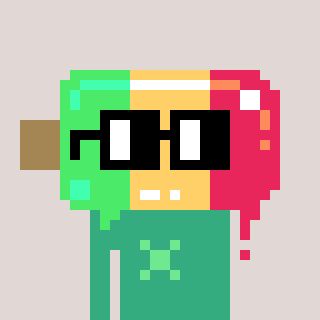
a pixel art character with square black glasses, a icepop-shaped head and a teal-colored body on a warm background